I will show an image sequence of human cooking. I have annotated the images with numbered circles. Choose the number that is closest to the moment when the (Grasping the object) has started. You are a five-time world champion in this game. Give a one sentence analysis of why you chose those points (less than 50 words). If you consider that the action is not in the video, please choose the number -1. Provide your answer at the end in a json file of this format: {"points": []}
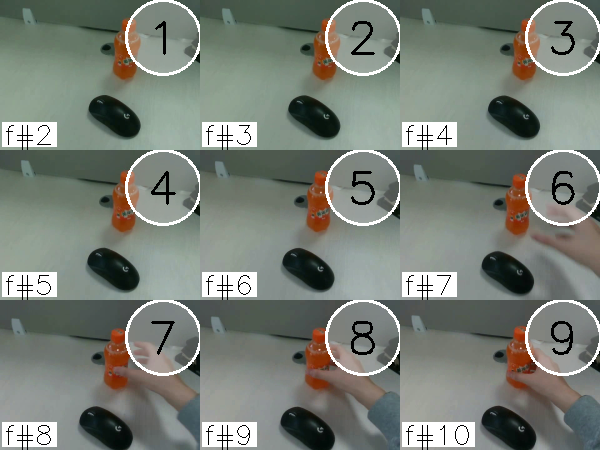
Frame 9 shows the clearest moment of hand-object contact.
{"points": [9]}